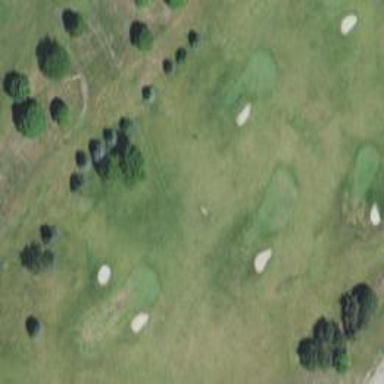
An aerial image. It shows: Grassy area designated for driving range golf.